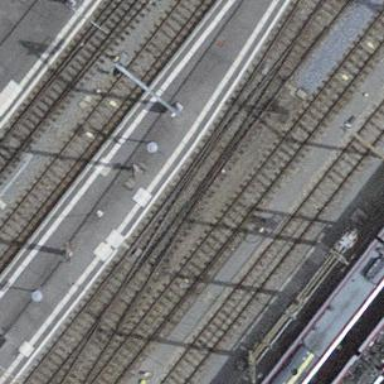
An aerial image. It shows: Railway switch.